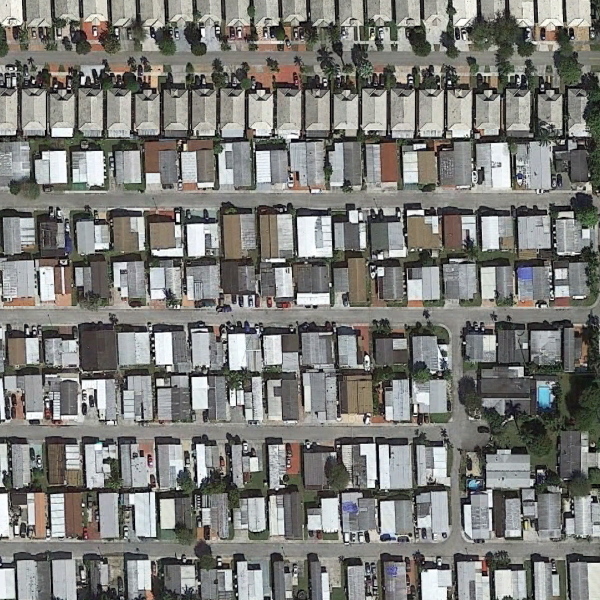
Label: DenseResidential